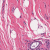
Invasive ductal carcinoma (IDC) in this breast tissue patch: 0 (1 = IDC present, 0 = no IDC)